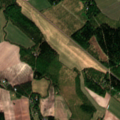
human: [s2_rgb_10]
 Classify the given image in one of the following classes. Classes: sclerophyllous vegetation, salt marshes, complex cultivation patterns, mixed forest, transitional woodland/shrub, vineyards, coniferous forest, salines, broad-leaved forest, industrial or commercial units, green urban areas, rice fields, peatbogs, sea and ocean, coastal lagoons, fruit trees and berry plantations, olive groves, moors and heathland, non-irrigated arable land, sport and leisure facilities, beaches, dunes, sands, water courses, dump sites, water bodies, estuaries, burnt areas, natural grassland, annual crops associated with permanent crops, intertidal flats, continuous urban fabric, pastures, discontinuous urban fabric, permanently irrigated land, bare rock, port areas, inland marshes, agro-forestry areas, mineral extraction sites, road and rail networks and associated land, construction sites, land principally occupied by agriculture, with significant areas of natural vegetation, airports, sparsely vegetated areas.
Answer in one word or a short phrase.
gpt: non-irrigated arable land, land principally occupied by agriculture, with significant areas of natural vegetation, coniferous forest, mixed forest